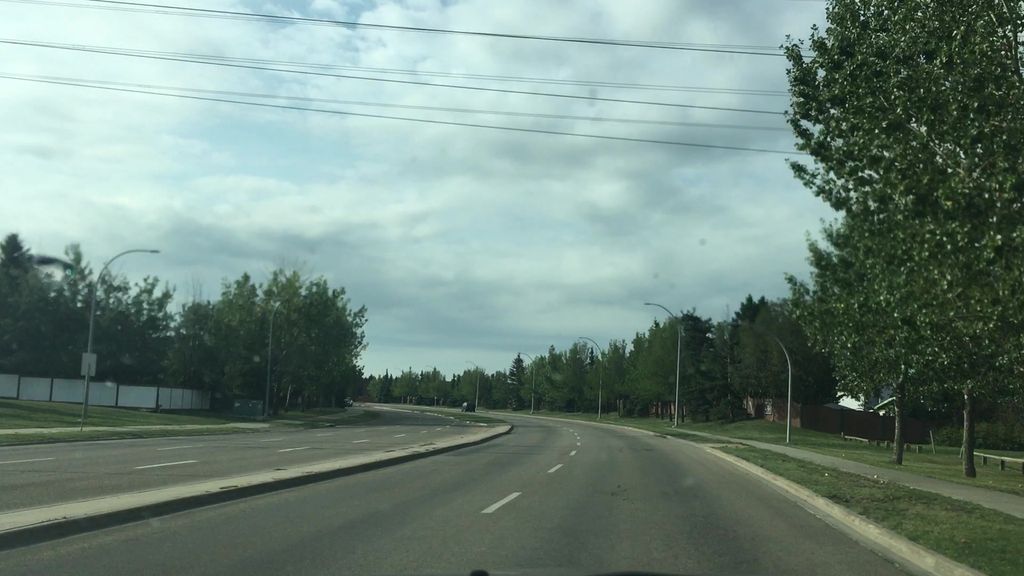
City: edmonton